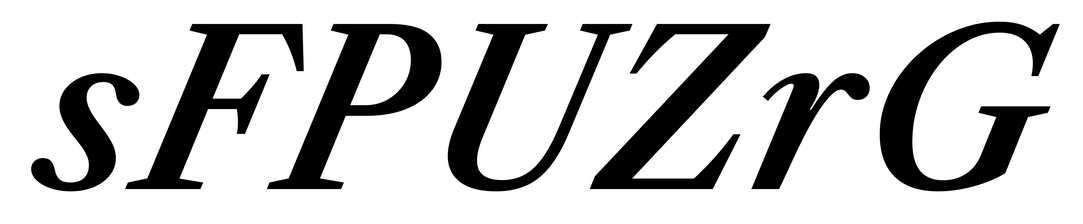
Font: LibreCaslonText-Italic_SemiBold_Italic